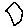
Label: hexagon